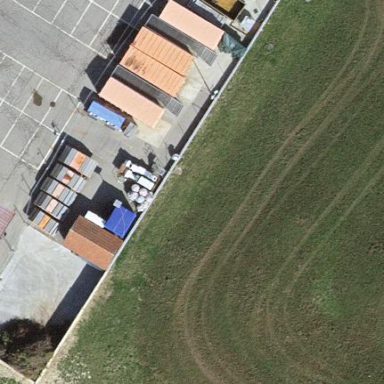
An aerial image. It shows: Recycling center.